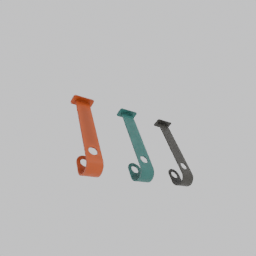
Label: architecture